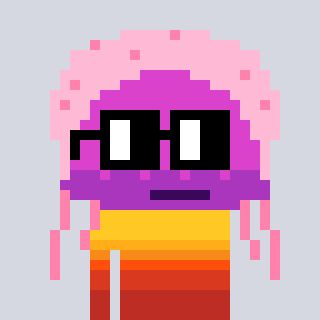
a pixel art character with square black glasses, a jellyfish-shaped head and a rust-colored body on a cool background